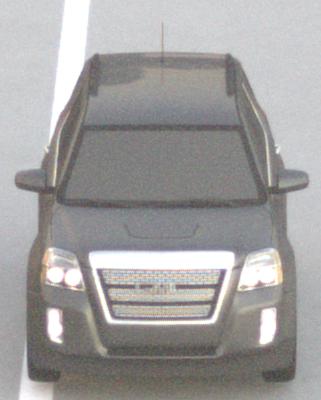
Make: GMC
Model: Terrain
Detailed model: Gen. 1
Model produced from: 2009
Model produced until: 2017
Doors: 5
Color: gray
Road condition: dry road
Daytime: sunrise or sunset
Contrast: low contrast